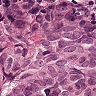
Metastatic tissue present: yes